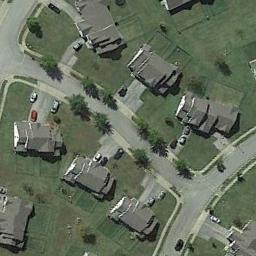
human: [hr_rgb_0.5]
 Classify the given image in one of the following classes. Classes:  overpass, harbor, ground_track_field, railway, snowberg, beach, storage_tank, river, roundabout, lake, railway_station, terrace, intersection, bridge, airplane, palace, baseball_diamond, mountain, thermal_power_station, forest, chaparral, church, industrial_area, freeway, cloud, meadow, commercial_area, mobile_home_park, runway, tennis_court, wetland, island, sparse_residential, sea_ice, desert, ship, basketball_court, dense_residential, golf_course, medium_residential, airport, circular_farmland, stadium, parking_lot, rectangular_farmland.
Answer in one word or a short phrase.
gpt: medium_residential